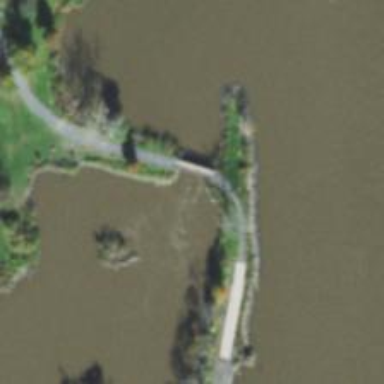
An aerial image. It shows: Footway bridge.